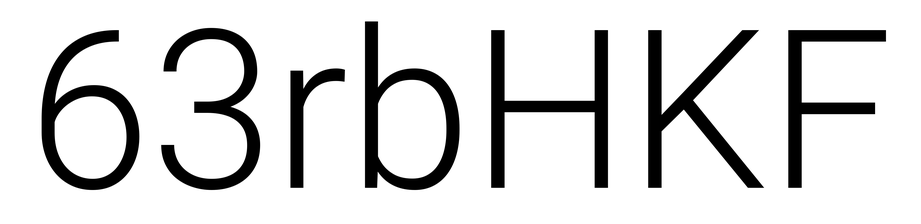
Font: Roboto_Light